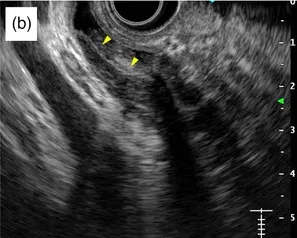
Findings of endoscopic ultrasonography (EUS), endoscopic retrograde cholangiography (ERC), and intraductal ultrasonography (IDUS): (a, b) EUS reveals irregular thickening of the inner hypoechoic layer without the disappearance of the innermost thin hyperechoic layer (arrow). A hyperechoic mass indicating a bile duct stone is also detected.
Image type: radiology (ultrasound)